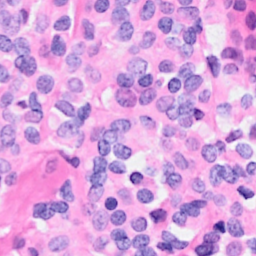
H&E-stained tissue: Breast